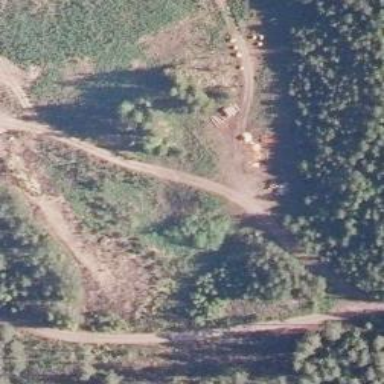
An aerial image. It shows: Quarry area.